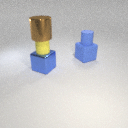
small yellow rubber cylinder to the left of small blue rubber cylinder